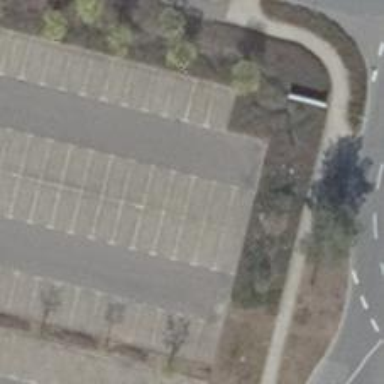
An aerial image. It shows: Parking aisle designated as service road.